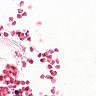
Metastatic tissue present: no